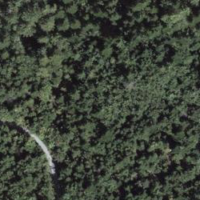
EUNIS habitat code: 41
Species observed at this site:
Platanthera bifolia
Rosa pendulina